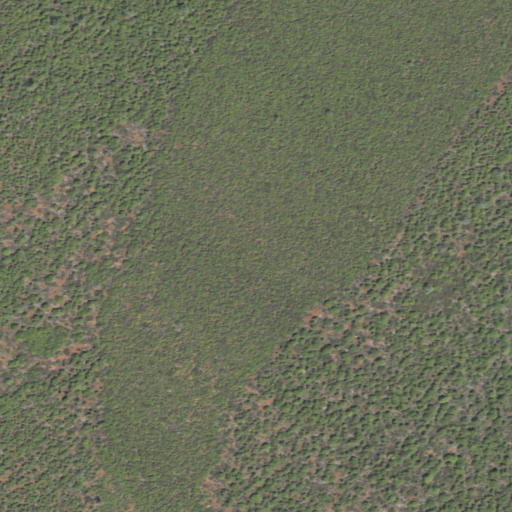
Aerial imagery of ridge(s) in California named Cedar Roughs containing grassland, shrub, mixed forest, and evergreen forest